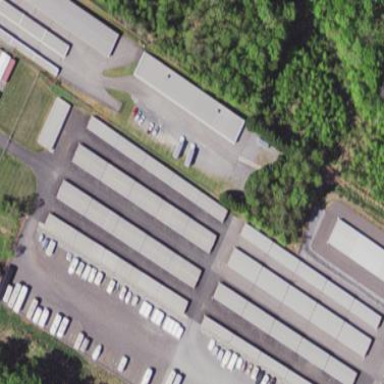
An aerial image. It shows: Group of garages.